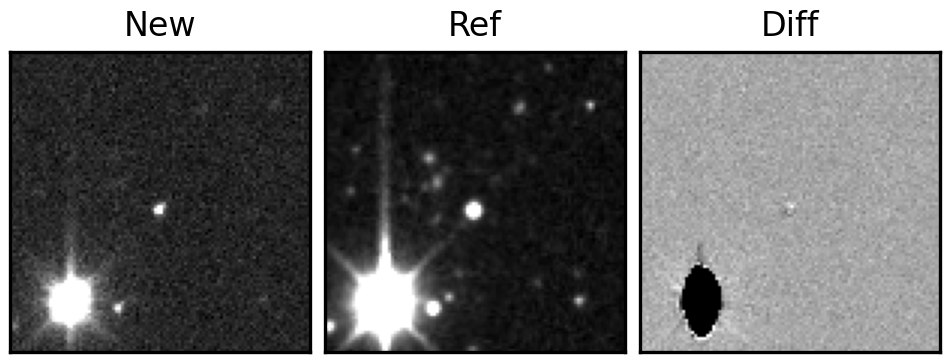
Label: bogus